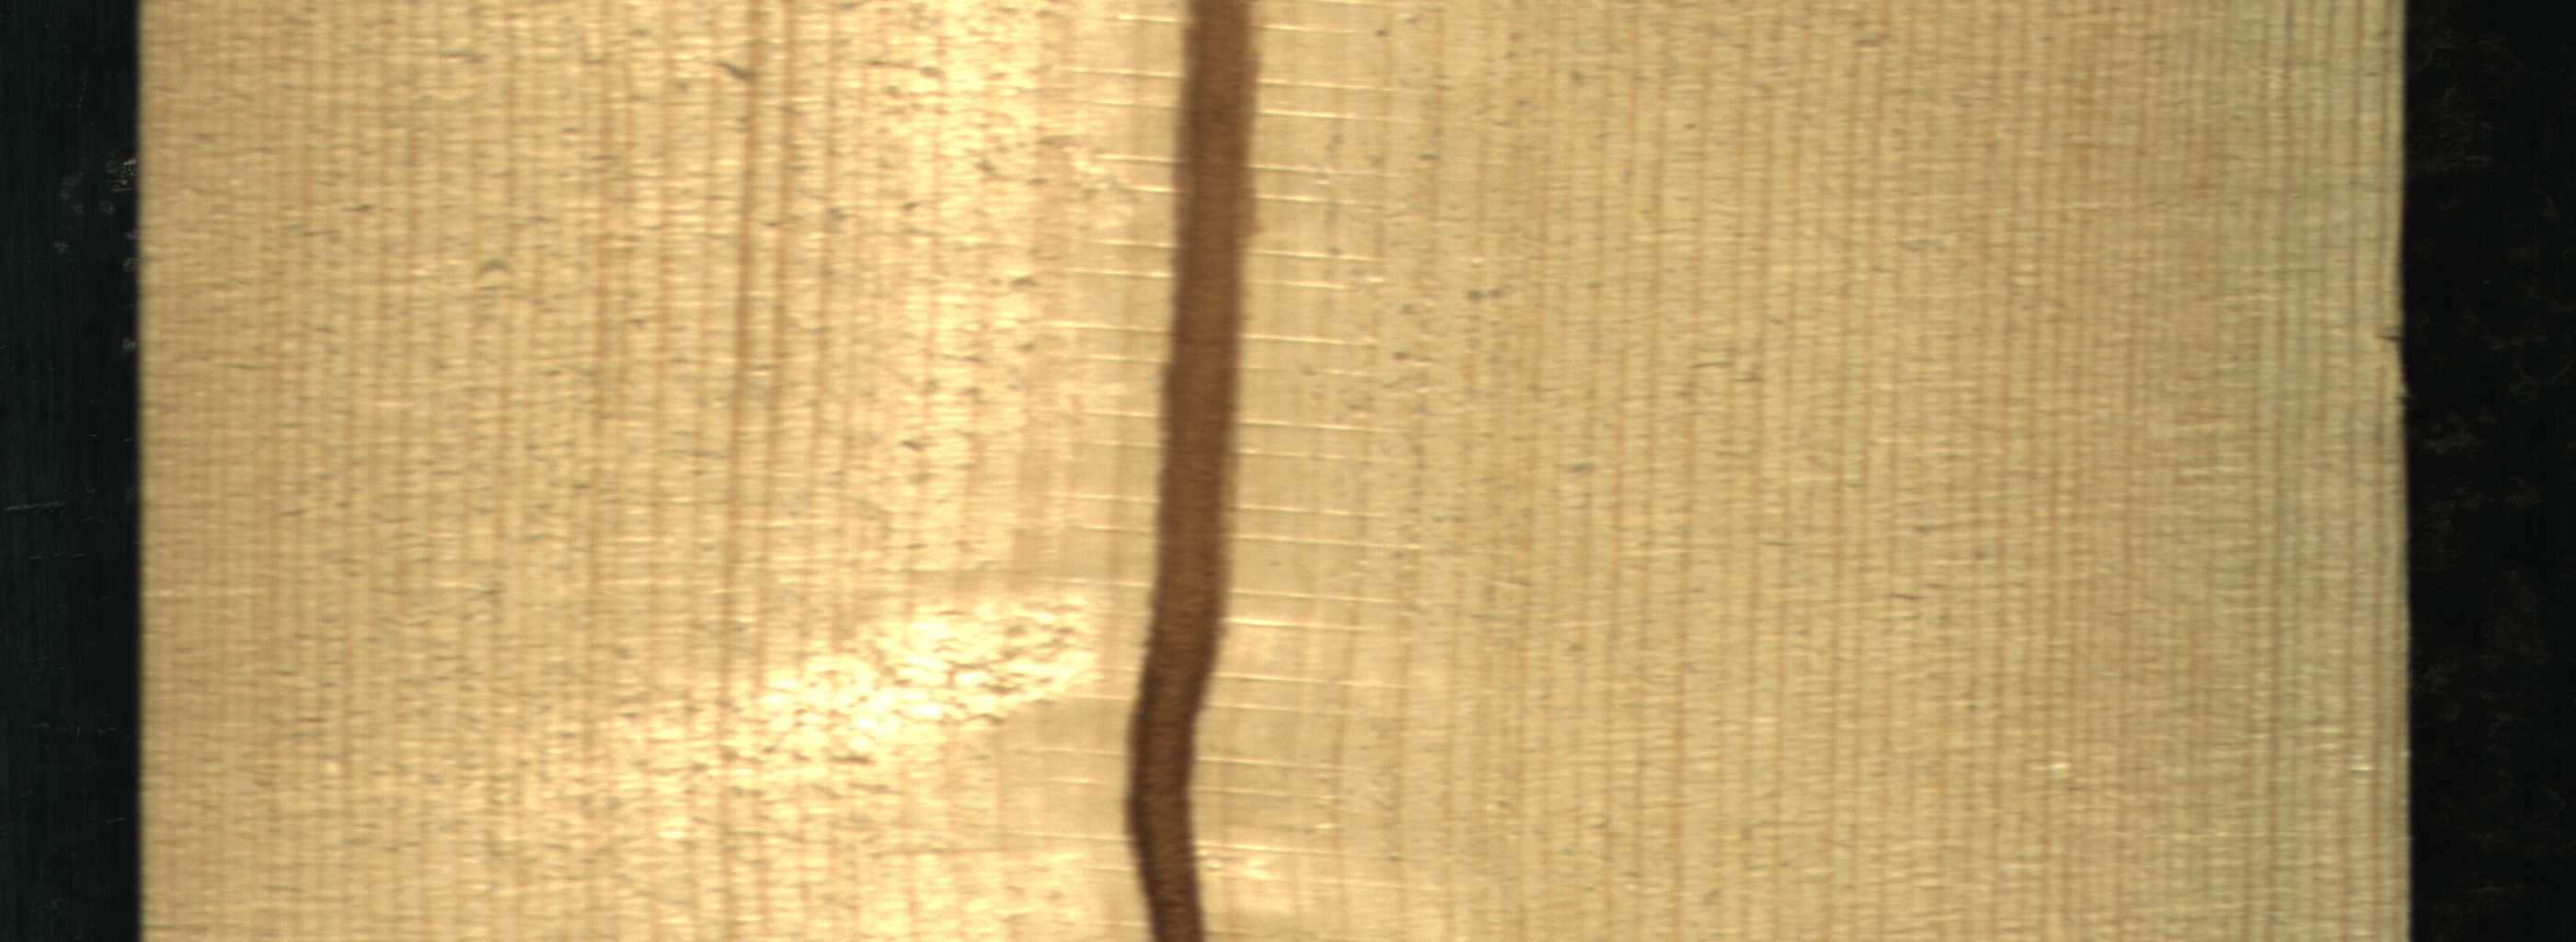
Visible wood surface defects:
Marrow